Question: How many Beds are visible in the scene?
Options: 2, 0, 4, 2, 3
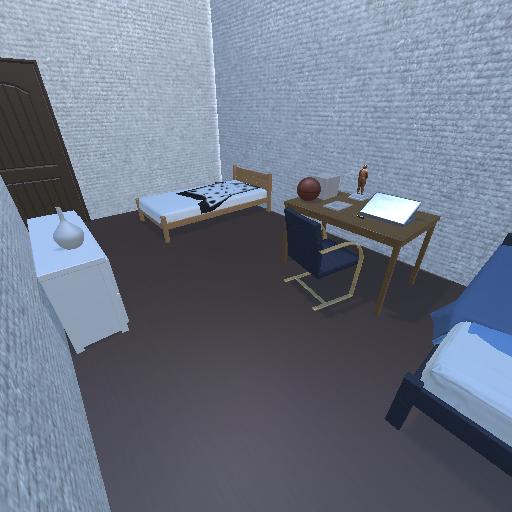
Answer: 2